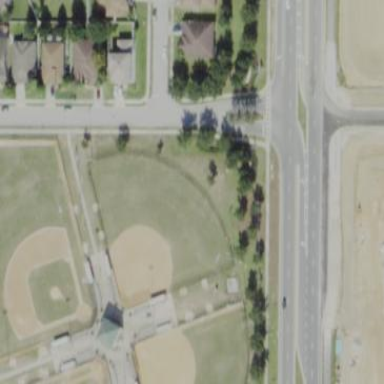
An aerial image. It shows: Grass pitch designated for softball games.